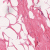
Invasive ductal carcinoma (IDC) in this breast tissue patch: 0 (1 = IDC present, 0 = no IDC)